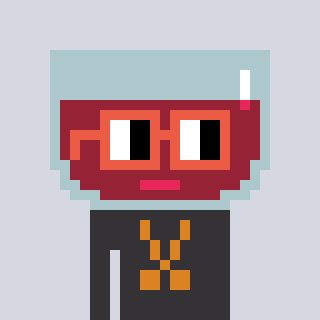
a pixel art character with square orange glasses, a wine-shaped head and a grayscale-colored body on a cool background